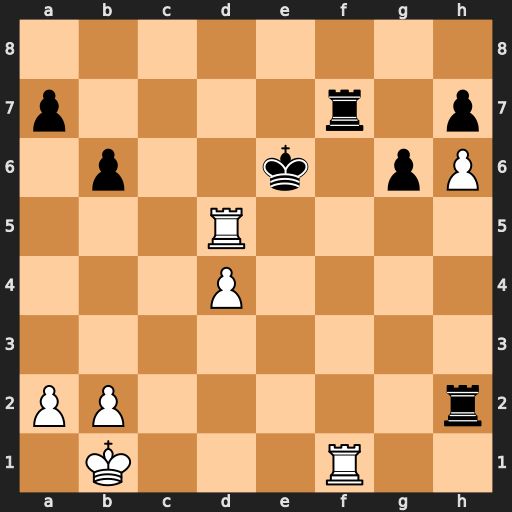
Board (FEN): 8/p4r1p/1p2k1pP/3R4/3P4/8/PP5r/1K3R2
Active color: w
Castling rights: -
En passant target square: -
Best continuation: Re5+ Kd6 Rxf7